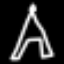
Label: The Eiffel Tower